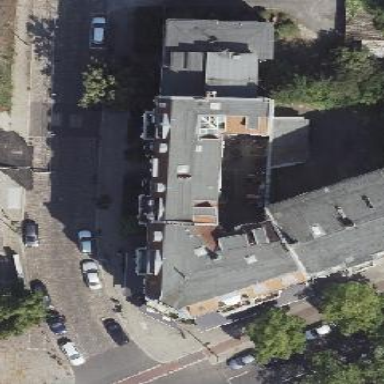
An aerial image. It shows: Building consisting of apartments with double saltbox roof shape.